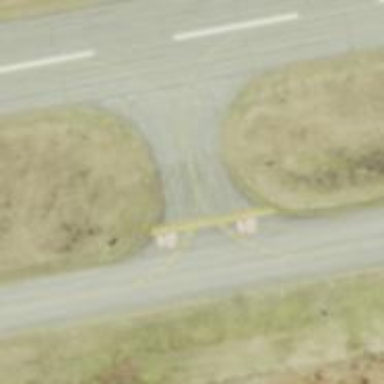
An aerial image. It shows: Asphalt taxiway in the airport.